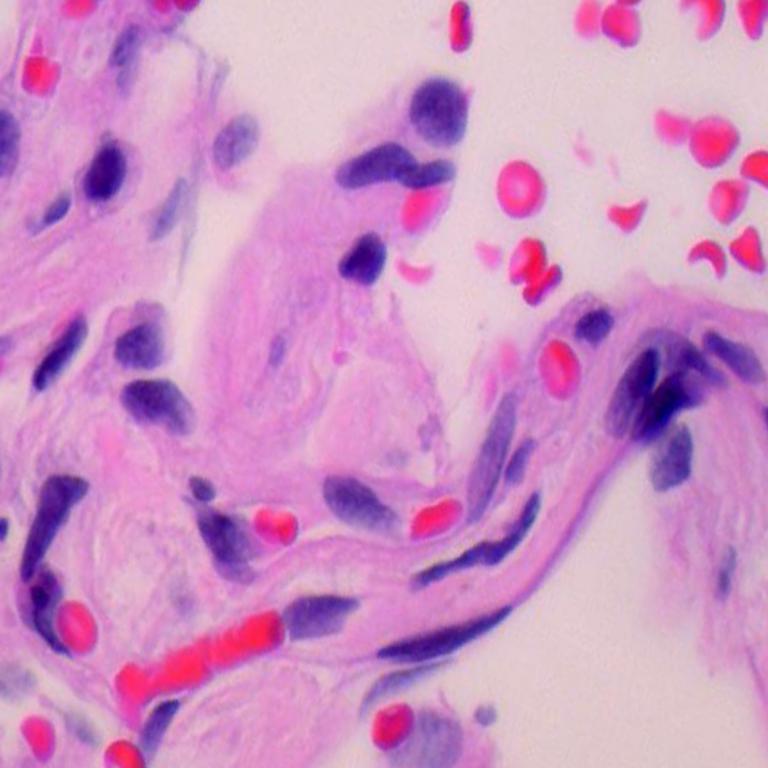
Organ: lung
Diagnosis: benign